Question: HTML:
'''
<div id="main">
<div id="sidebar"></div>
<div id="content"></div>
</div>
'''
CSS:
'''
#content {
background: blue;
height: 900px;
}
#sidebar {
float: left;
width: 200px;
height: 900px;
background: red
}
'''
JSFIDDLE: <URL>
'#content''#sidebar'
Image of final wanted result:

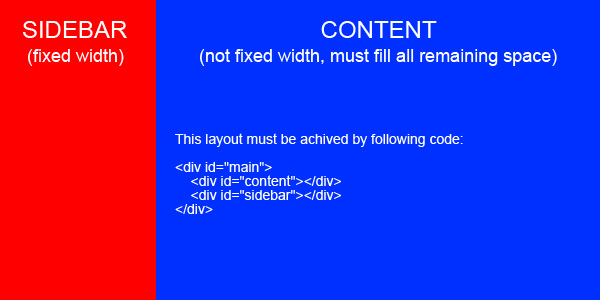
Answer: UPDATED If he wants the content text before the sidenav text.
<URL>
'''
<div id="main">
<div id="content">
<div style="padding-left:200px">
Context
</div>
</div>
<div id="sidebar">sidebar</div>
</div><!--#main-->
#content {
background: blue;
height: 900px;
width:100%;
margin-left:-200px;
float:right;
color:#fff;
}
#sidebar {
float: left;
width: 200px;
height: 900px;
background: red;
}
'''